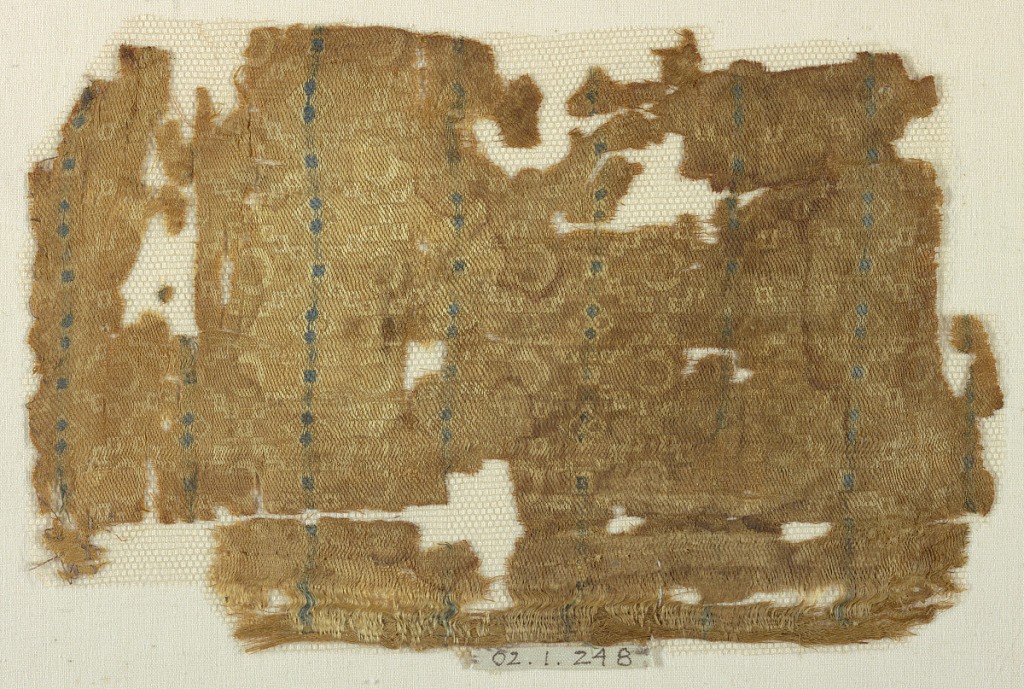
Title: Fragment
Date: possibly 6th–7th century
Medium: silk Technique: 2 + 1 (Z) samit
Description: Diamond lattic formed by small squares framing crescents and lozenges. Remains of selvedge at right side.